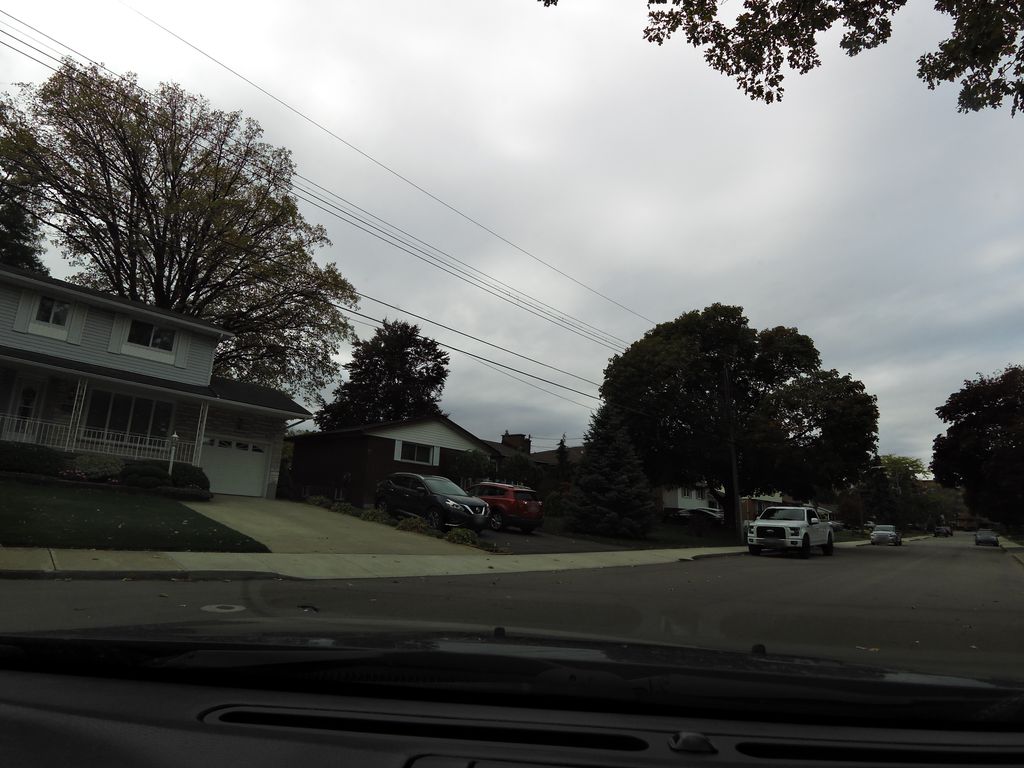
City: hamilton